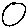
Label: circle